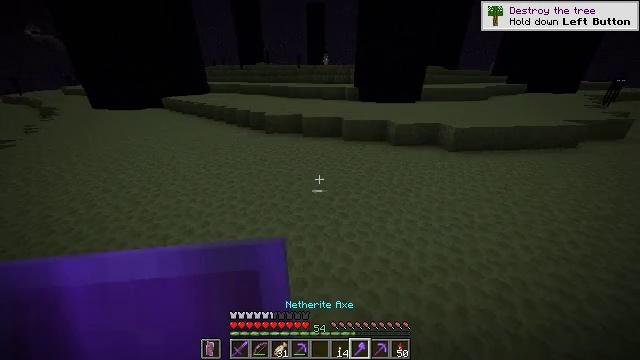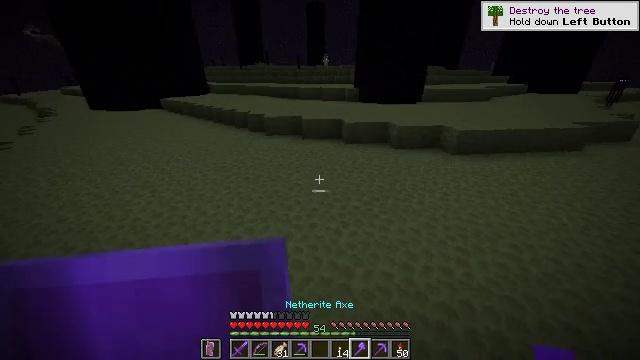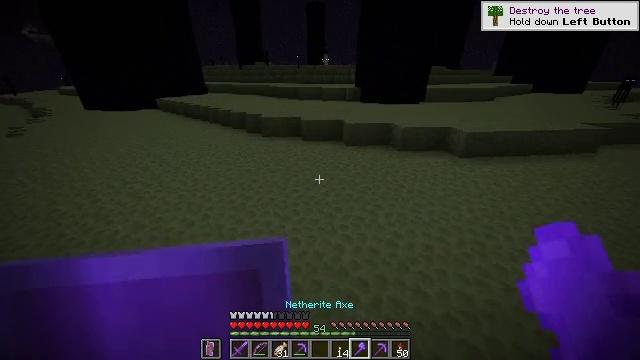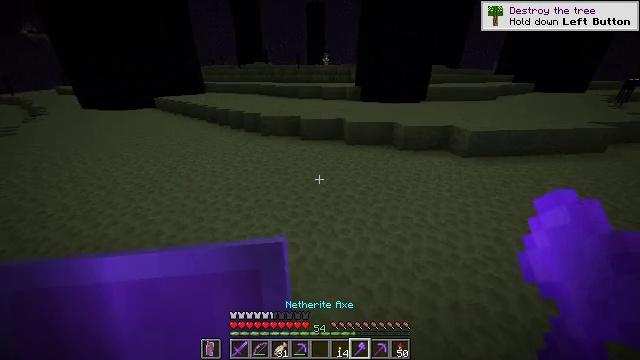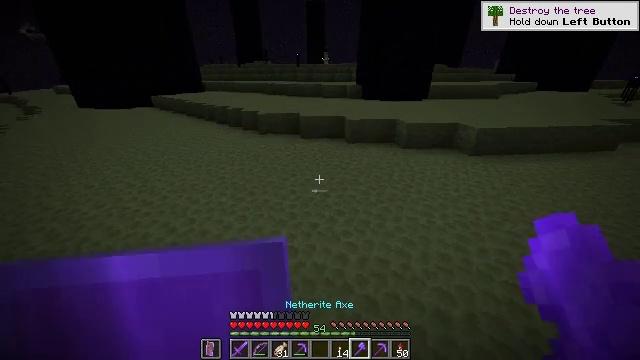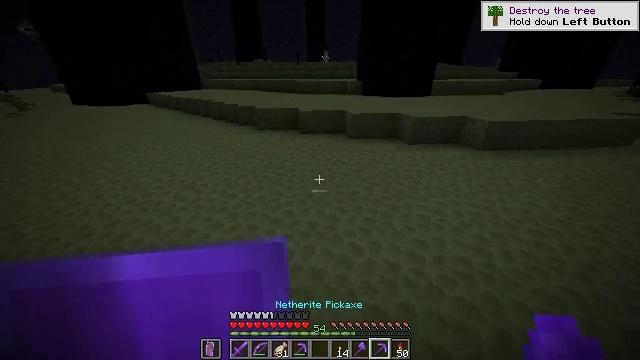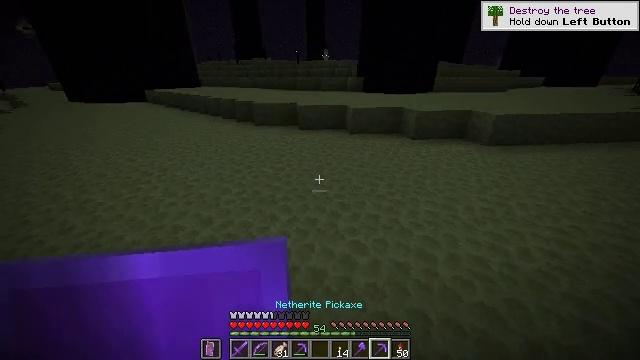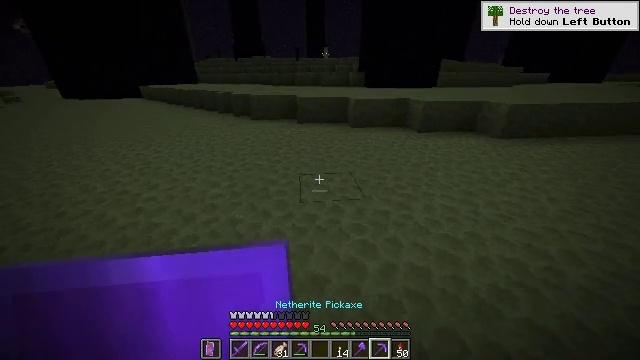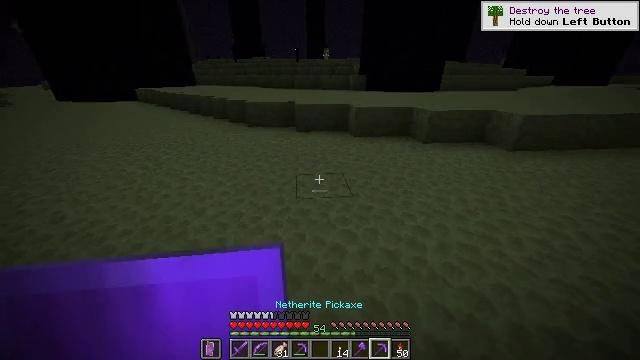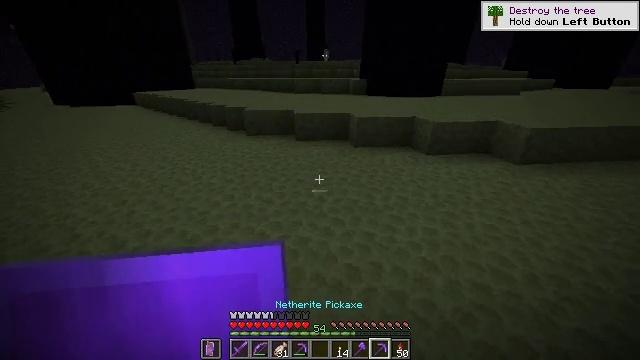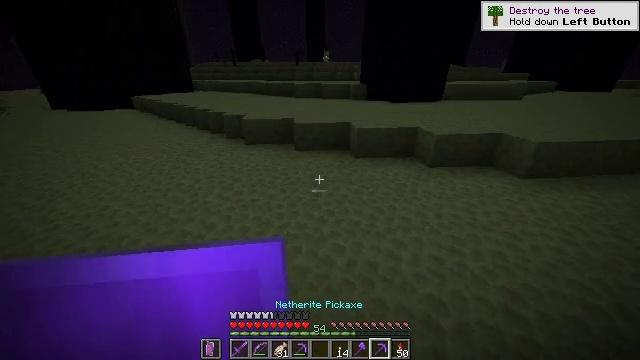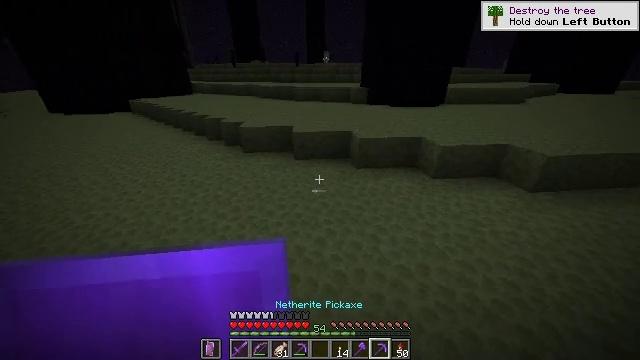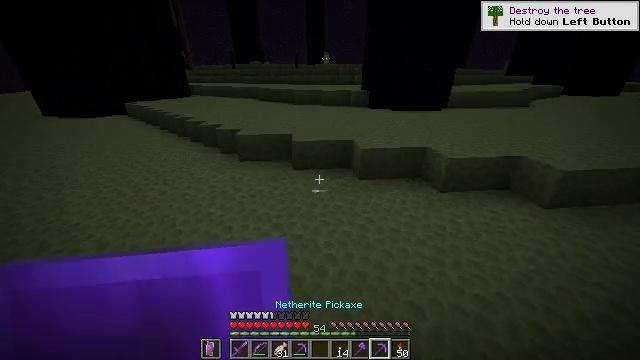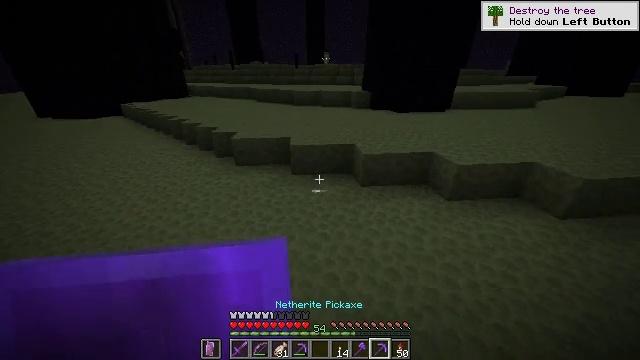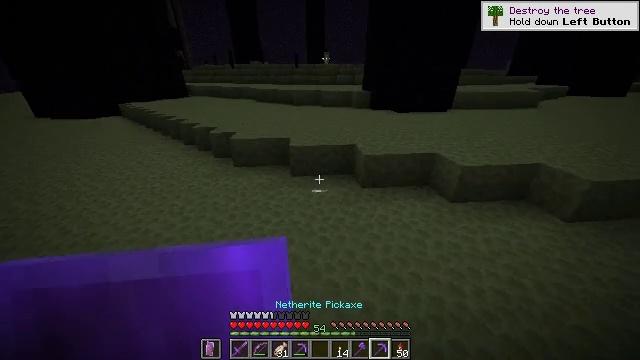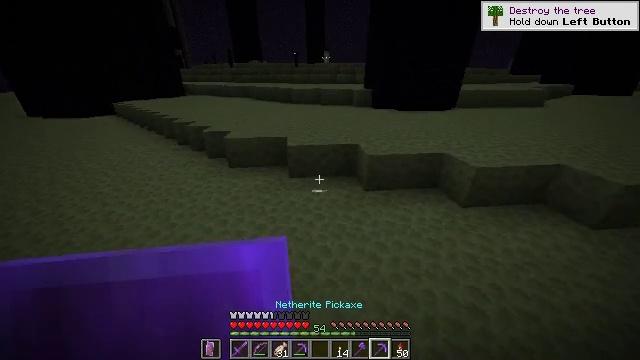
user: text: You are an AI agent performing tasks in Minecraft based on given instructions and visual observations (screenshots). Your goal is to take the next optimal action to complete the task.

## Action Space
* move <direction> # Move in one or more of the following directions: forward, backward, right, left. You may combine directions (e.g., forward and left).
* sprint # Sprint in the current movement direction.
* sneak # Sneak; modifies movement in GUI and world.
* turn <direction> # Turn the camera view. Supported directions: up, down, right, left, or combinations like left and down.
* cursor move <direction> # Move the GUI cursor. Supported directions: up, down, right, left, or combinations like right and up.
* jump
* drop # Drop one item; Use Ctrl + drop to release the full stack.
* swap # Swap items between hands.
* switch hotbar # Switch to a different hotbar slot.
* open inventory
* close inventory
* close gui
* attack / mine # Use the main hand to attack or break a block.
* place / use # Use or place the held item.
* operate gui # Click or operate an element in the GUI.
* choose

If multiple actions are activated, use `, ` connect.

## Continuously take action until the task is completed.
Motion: motion action
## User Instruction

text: Gather end stone from the End.
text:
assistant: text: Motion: move forward, sprint, jump
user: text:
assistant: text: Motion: move forward, sprint, jump
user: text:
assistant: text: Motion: move forward, sprint, jump
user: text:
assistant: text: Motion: move forward, sprint, jump
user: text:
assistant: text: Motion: move forward, sprint, jump
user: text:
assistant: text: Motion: move forward, sprint, jump
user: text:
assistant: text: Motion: move forward, sprint, jump
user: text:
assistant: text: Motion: move forward, sprint, jump
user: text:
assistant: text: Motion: move forward, sprint, jump
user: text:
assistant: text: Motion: move forward, sprint, jump
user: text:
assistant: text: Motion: move forward, sprint, jump
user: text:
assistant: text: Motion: move forward, sprint, jump
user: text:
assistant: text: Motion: move forward, sprint, jump
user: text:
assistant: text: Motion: move forward, sprint, jump
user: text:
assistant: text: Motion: move forward, sprint, jump
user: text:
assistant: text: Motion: move forward, sprint, jump
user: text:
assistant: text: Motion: move forward, sprint, jump
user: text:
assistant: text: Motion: move forward, sprint, jump
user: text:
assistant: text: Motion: move forward, sprint, jump
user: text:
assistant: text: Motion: move forward, sprint, jump
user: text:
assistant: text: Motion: move forward, sprint, jump
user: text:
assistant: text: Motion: move forward, sprint, jump
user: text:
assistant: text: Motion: move forward, sprint, jump
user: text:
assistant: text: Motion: move forward, sprint, jump
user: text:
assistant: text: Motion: move forward, sprint, jump
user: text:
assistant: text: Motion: move forward, sprint, jump
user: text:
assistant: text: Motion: move forward, sprint, jump
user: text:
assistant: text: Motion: move forward, sprint, jump
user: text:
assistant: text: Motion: move forward, sprint, jump
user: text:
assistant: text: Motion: move forward, sprint, jump